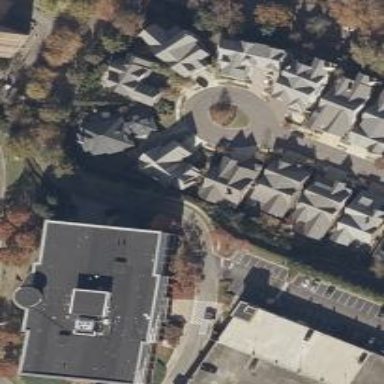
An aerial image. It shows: Office building.